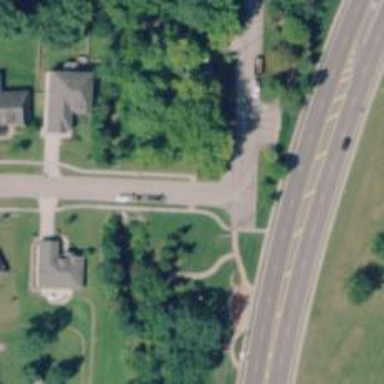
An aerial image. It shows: Unmarked road crossing.